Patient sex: M
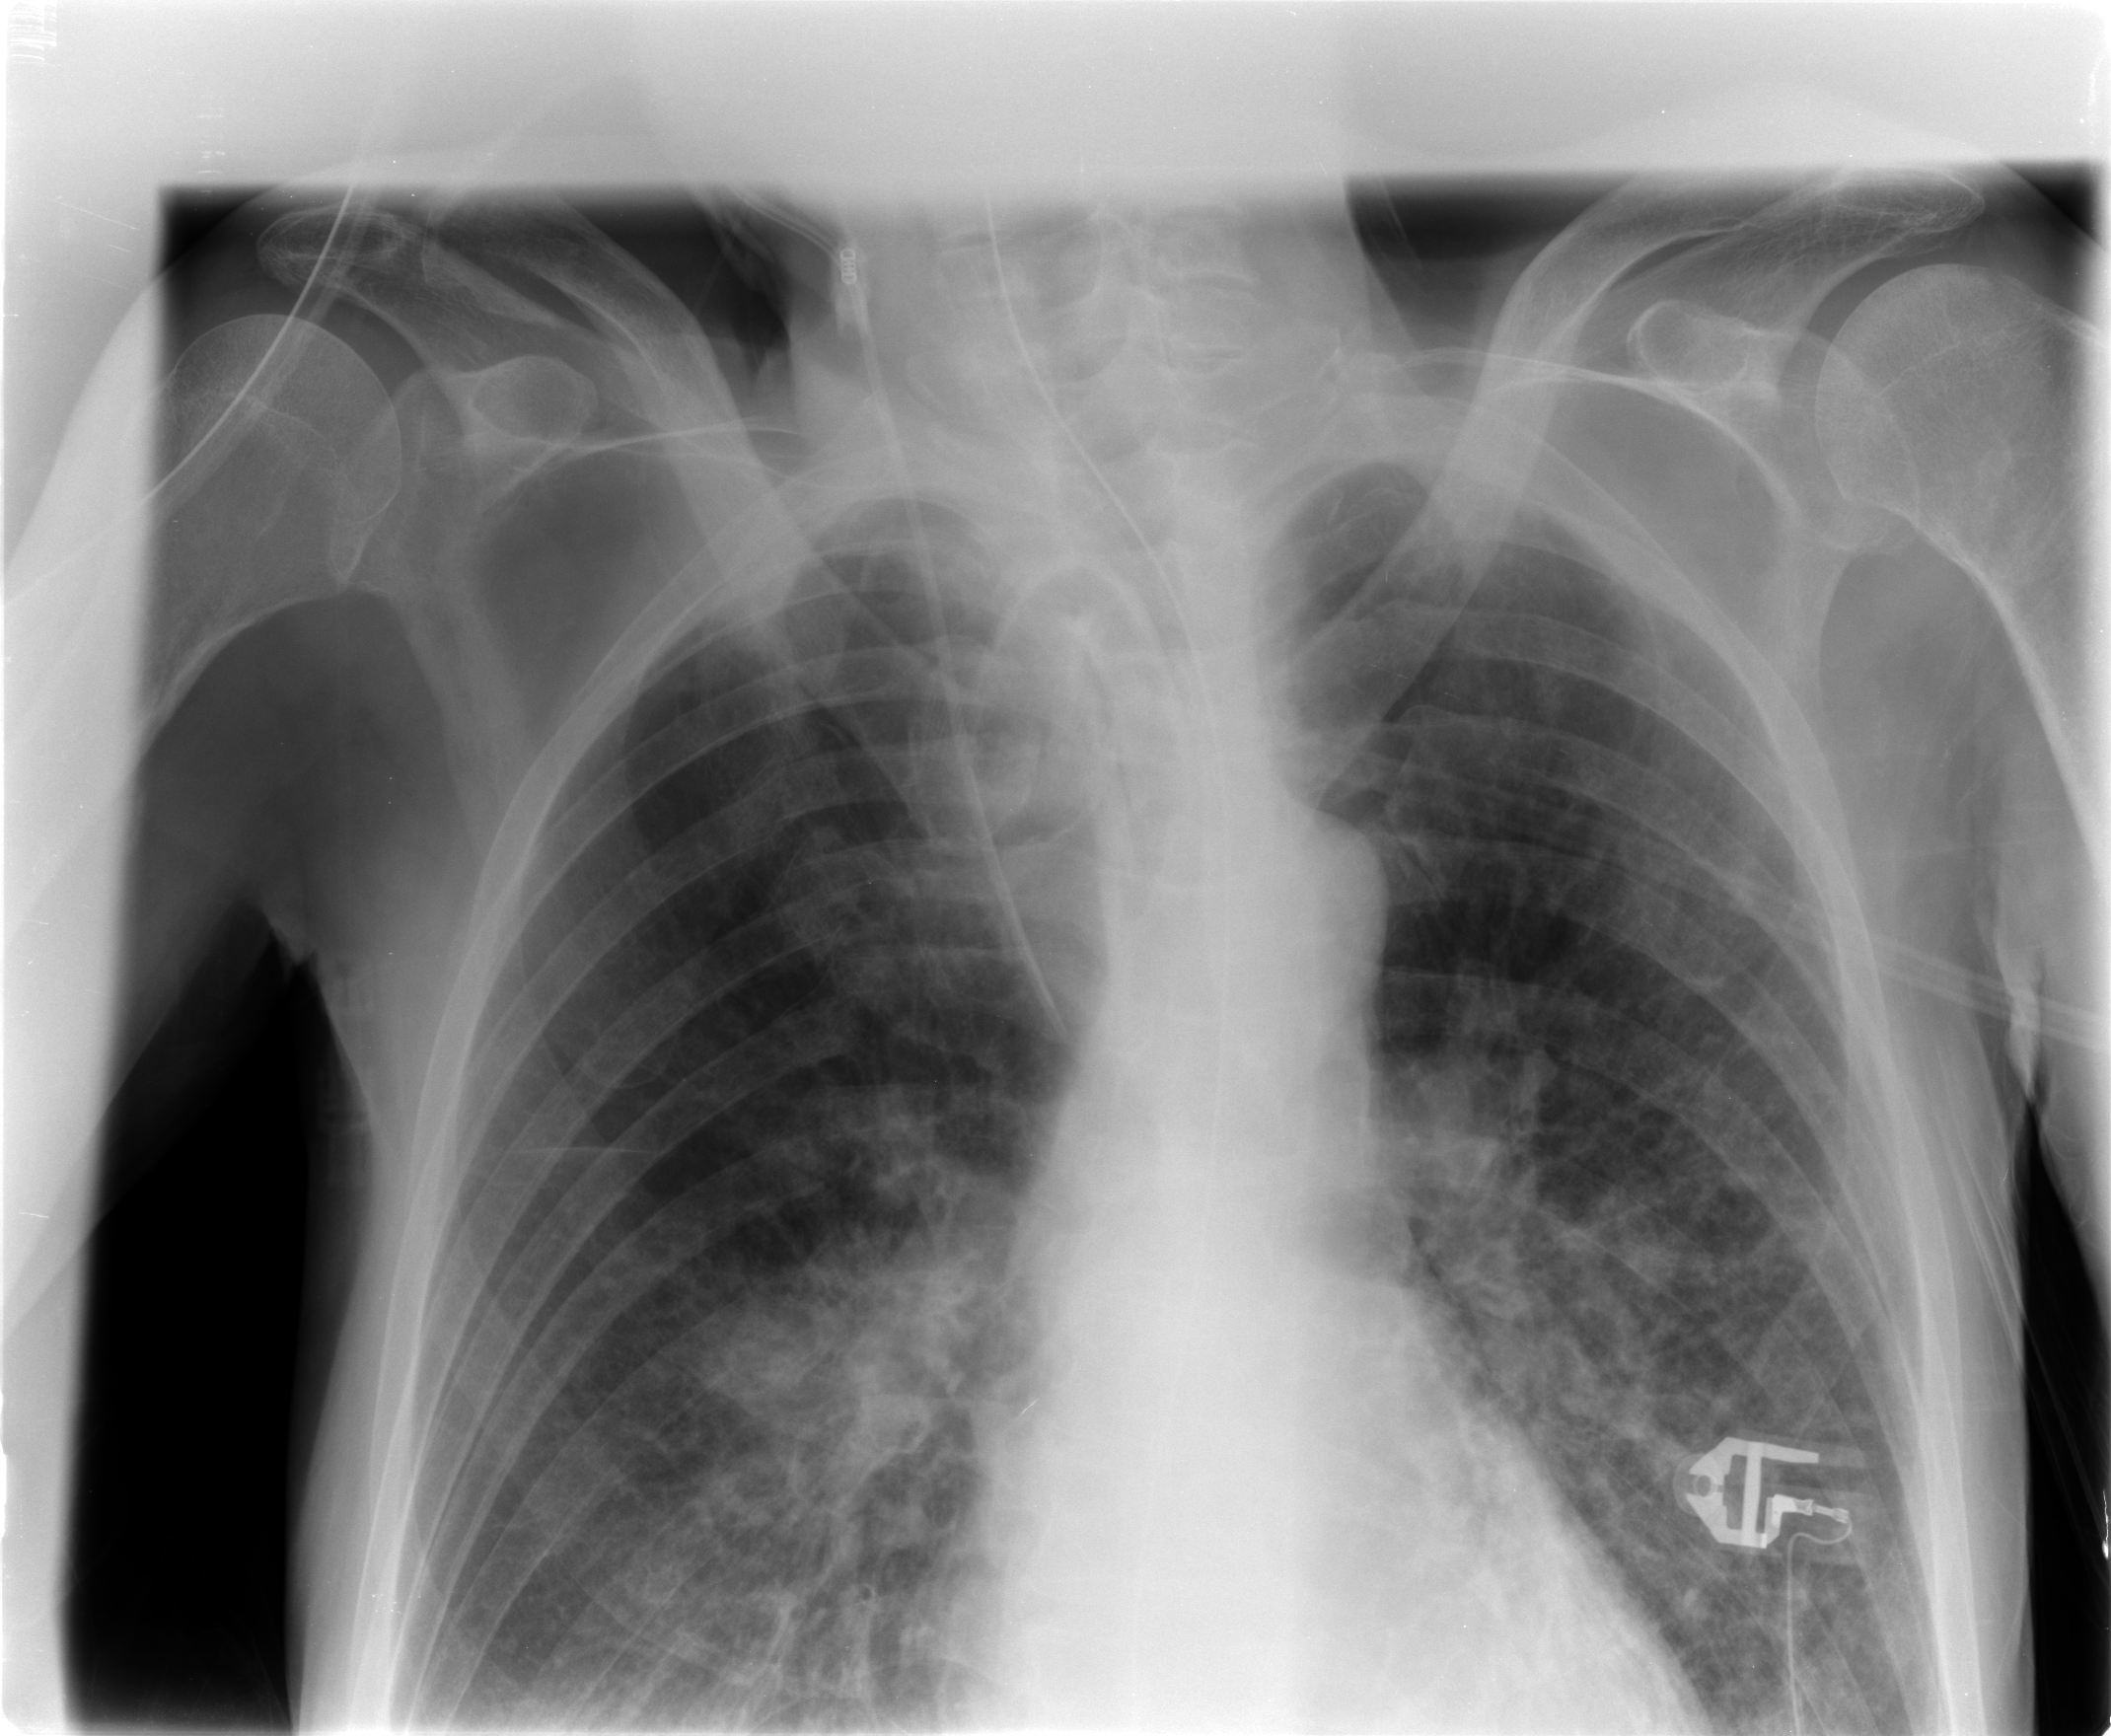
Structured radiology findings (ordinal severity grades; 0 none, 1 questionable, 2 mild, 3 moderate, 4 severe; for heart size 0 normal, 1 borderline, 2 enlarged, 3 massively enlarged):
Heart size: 0
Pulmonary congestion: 0
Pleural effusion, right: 0
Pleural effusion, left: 0
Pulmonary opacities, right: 0
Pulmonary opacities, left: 2
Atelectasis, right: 2
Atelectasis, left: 2